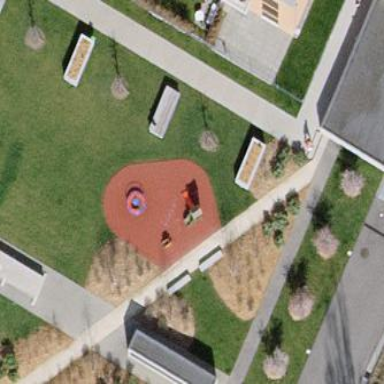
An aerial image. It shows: Playground area for leisure land.